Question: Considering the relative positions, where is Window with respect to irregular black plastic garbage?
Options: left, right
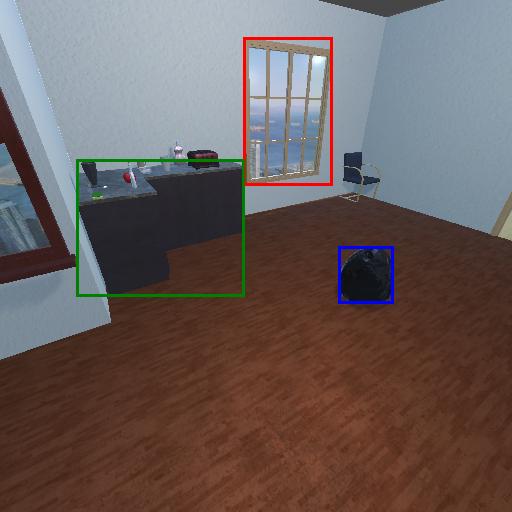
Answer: left